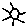
Label: sun